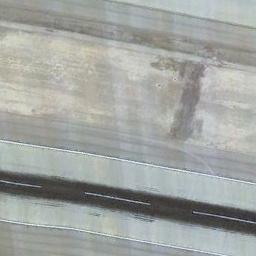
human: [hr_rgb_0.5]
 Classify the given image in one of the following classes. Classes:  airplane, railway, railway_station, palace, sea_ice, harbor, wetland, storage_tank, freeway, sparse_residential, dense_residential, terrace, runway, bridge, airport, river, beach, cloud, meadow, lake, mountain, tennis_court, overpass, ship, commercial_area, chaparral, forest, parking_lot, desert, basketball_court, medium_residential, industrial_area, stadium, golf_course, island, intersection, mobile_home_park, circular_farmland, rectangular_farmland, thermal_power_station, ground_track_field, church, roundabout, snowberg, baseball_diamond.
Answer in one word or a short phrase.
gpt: runway